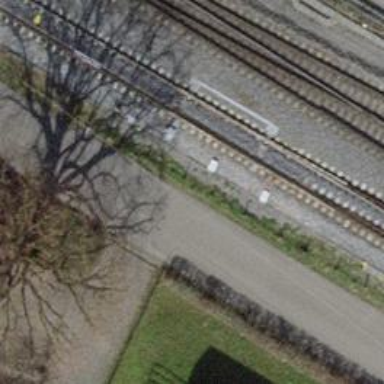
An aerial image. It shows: Railway switch.